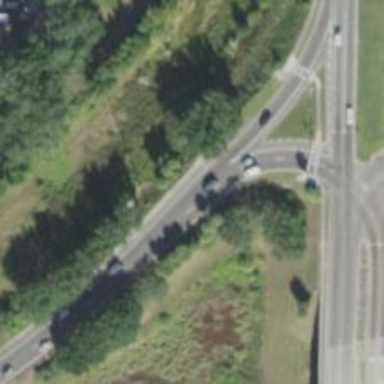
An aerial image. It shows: Diamond junction on motorway link.